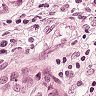
Metastatic tissue present: yes